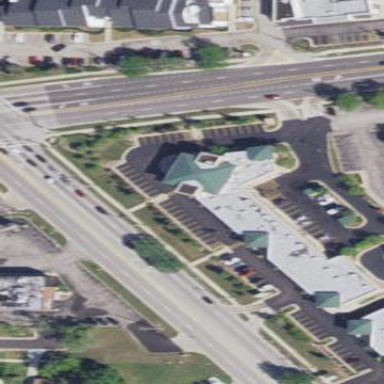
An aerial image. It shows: Retail building.